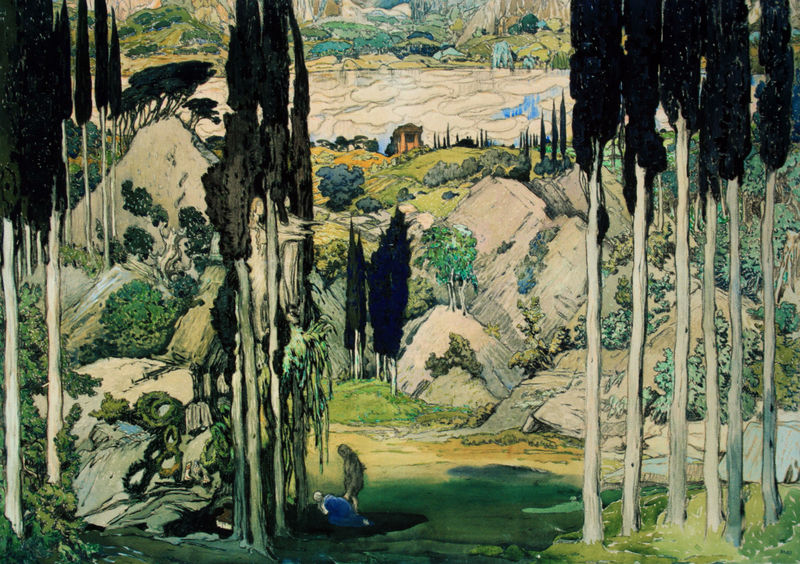
Titel: Bühnenbild für Akt I und II im Ballett "Daphnis et Chloé"
Künstler: Léon Bakst
Standort: Paris
Institution: Musée des Arts Décoratifs
Schlagwörter: baum, blau, felsen, gemälde, mann, schatten, wasser, wolken, bäume, fluss, frauen, grün, landschaft, menschen, mädchen, see, frau, kleid, schwarz, weiss, gras, haus, wiese, leute, symbolismus, stein, steine, tot, trauer, weit, baumstamm, hügel, natur, pappel, spiegelung, stamm, strauch, busch, paar, pflanzen, wald, zypressen, süden, berge, fels, figuren, stämme, weib, weiber, stuck, zypresse, weinen, knien, hodler, beten, böcklin, knieend, knieen, schattig, tempel, balu, kränze, mediterran, trösten, föhre, blaues kleid, aar, üersonen, fören